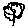
Label: flower